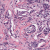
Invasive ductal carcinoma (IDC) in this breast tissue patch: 1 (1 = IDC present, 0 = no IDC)